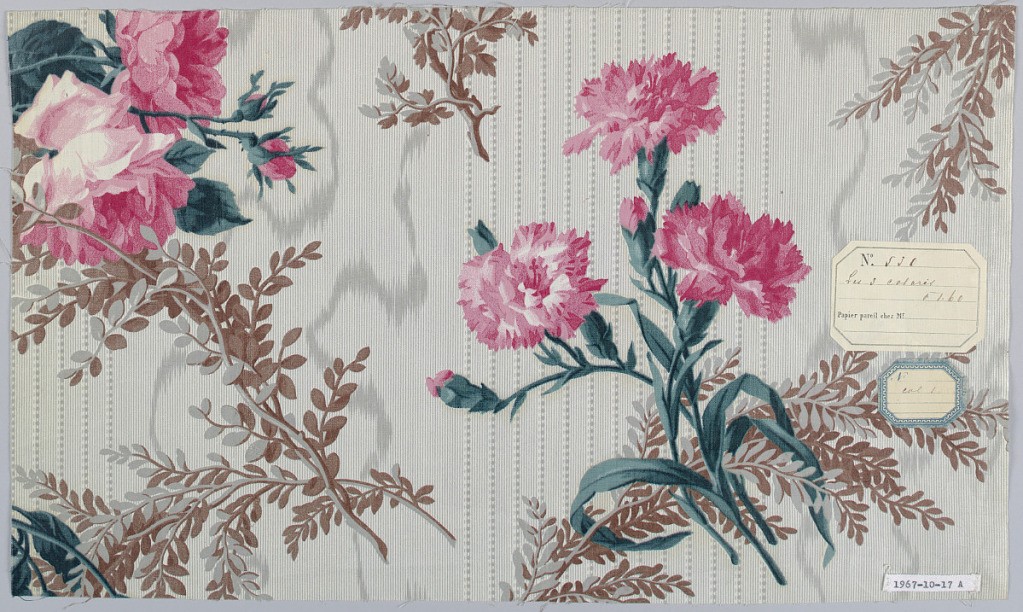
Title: Textile
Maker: Schwartz-Huguenin
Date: mid-19th century
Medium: cotton Technique: printed by engraved roller on plain weave; glazed
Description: A) Background with grey moire effect, dotted stripes in clusters and fine pinstripe in grey. Floral pattern of natural size rose clusters and foliage in green, light grey-green and brown, glazed. Ground by "molette", pattern roller printed.
B) Same pattern in different colors; ground  the same; flowers in pale rose.